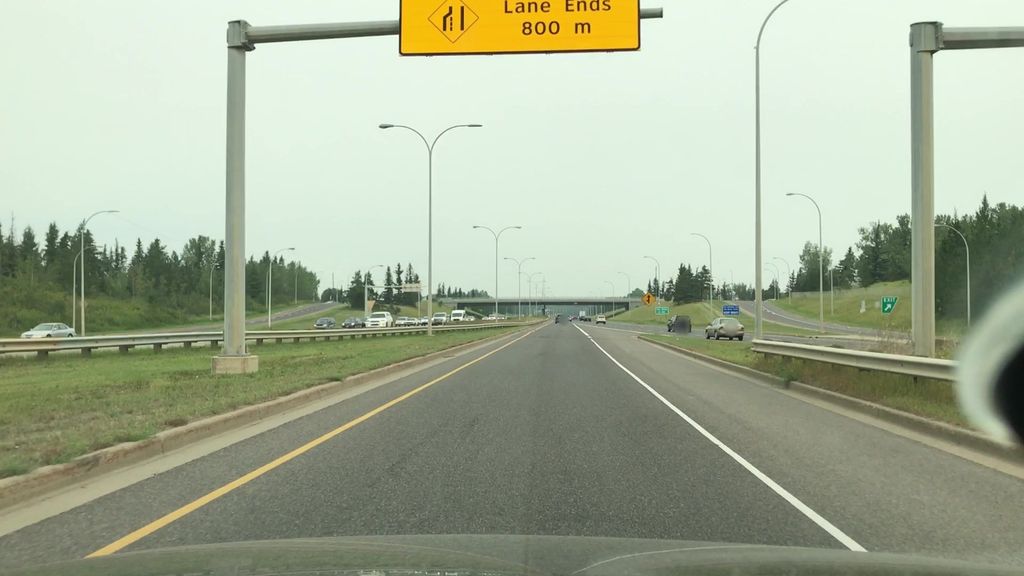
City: edmonton